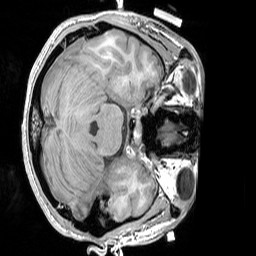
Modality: T1w
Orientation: axial
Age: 24
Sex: male
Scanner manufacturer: siemens
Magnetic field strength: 3 T
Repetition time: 1.83 s
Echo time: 0.00303 s